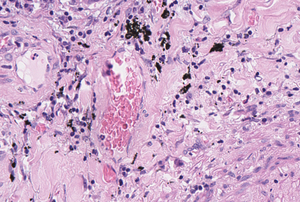
Tumor epithelial tissue: no
Tumor-associated stroma tissue: yes
Normal tissue: no